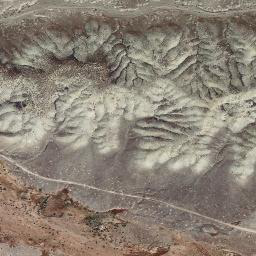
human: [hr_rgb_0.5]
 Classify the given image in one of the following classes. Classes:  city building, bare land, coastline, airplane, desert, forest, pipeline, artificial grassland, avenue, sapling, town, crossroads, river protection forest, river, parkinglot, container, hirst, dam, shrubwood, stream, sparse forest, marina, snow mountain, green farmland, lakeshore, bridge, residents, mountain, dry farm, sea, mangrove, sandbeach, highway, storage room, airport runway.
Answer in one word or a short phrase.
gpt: mountain